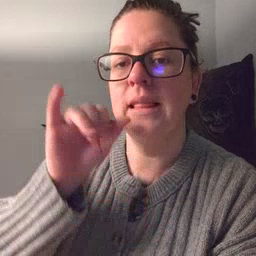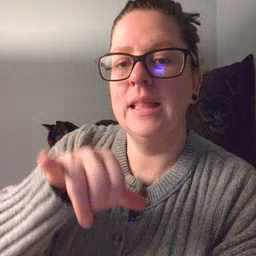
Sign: that